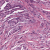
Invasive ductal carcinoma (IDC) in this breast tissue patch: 1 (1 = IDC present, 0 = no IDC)